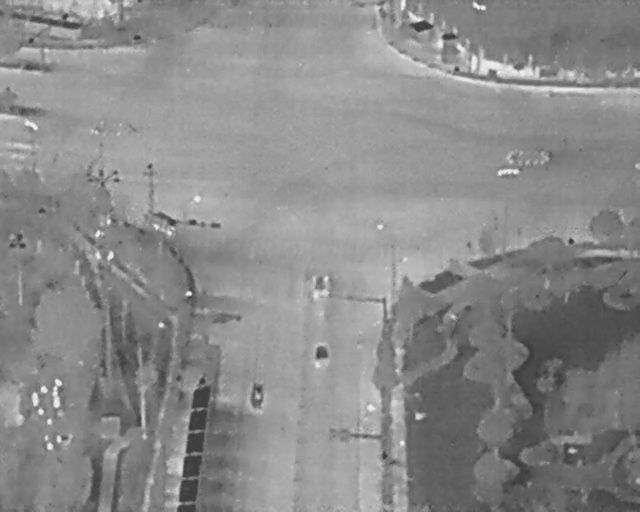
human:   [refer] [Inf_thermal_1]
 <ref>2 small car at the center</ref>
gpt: <box>[[48, 54, 52, 57, 2], [47, 67, 52, 70, 2]]</box>